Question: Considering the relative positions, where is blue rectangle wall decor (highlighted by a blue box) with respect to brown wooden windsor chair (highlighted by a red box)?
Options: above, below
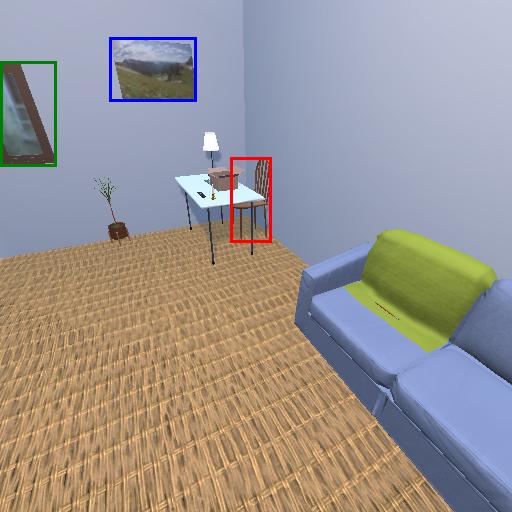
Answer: above